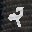
Label: 2